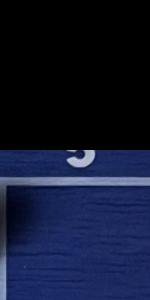
Label: Empty